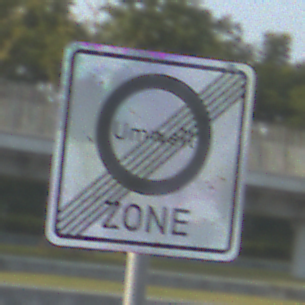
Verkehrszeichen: EndeUmweltzone
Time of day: SunriseSunset
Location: Outdoor (Urban)
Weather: Clear
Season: NotSpecified
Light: Natural